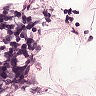
Metastatic tissue present: no